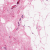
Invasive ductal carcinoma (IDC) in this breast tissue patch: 0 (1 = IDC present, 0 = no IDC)